Question: If I save a figure with matplotlib, sometimes some of the characters, like endash, u end o, are in a lower position than the others. Not just in the legend, but in labels and title as well. I tried it on Ubuntu 11.10 and 12.04 with matplotlib 1.0.1 and 1.1.1~rc1. The source of the file is encoded in utf-8, and the Python version is 2.7.2+. Here is the source:
'''
import matplotlib.pyplot as plt
from numpy import sin, linspace, pi
x = linspace(0, 20, 1000)
plt.plot(x, sin(x), label=u"Hurra, ortuz! Szuztuz.")
plt.plot(x, sin(x), label=u"xxxxa, ox-x-xux! Sxuxxux.")
plt.plot(x, sin(x+pi/2), label=u"B-A orur ()")
plt.plot(x, sin(x-pi/2), label=u"B-A orur")
plt.plot(x, sin(x+pi), label=u"xaxaxoxOxuxUx-x endash")
plt.plot(x, sin(x+.1), label=u"ortuz !")
plt.plot(x, sin(x+.2), label=u"or tuz! (")
plt.plot(x, sin(x+pi+.2), label=u"orult tuzlany axa")
plt.title(u"matplotlib version 1.0.1, source: utf-8, Ubuntu 11.10")
plt.legend()
plt.savefig("tmp_accent.pdf")
plt.savefig("tmp_accent.eps")
'''
And here is the part of the figure I got. (I viewed with evince, and with acroread).

I am not good at fonts but I have set the font.sans-serif in the matplotlibrc with the fonts Bitstream Vera Sans, Lucida Grande, Verdana, Geneva, Lucid, Arial, Helvetica, Avant Garde one by one.
I can make a better version from the eps version, with the epspdf command line tool, but this method is platform dependent. Is there a better way? The problem is exists in newer matplotlib version or in newer Ubuntu?
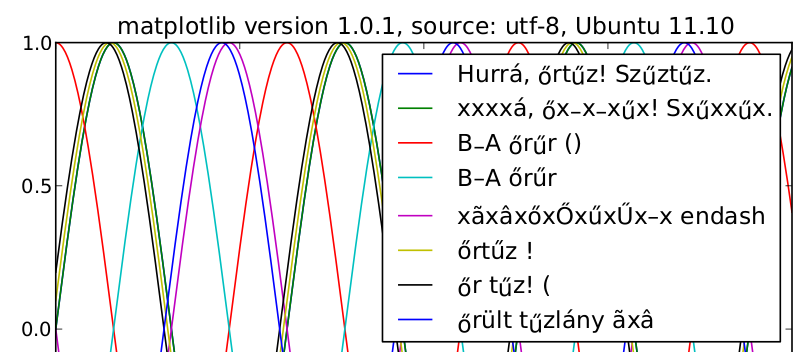
Answer: It seems as though there are various problems rendering unicode, especially to pdf files.
I see the same problem that you do using a slightly different matplotlib version (see below).
It doesn't happen if I switch to a different matplotlib backend, or alternatively, if you have latex installed, you can let latex do the text rendering (see <URL>. On Ubuntu I believe you need the 'texlive-latex-extra' package installed if you don't have it already.
:
The latex method works the best, but it is much slower and of course introduces a large external dependency. I added the following three lines to the top of your file:
'''
import matplotlib
matplotlib.rcParams['text.usetex']=True
matplotlib.rcParams['text.latex.unicode']=True
'''
See the result below -- looks pretty good but you'd probably want to do something about the axis tick labels.
Alternatively, you can use the the GTKCairo backend.
I added two lines to the top of your code:
'''
import matplotlib
matplotlib.use("GTKCairo")
'''
You can see in the image below that it isn't perfect -- the legend text is aligned properly, but unfortunately it now strays outside the legend box. I don't really know why that happens but a possible workaround is to change the line 'plt.legend()' to 'plt.legend(borderpad=2)', which gives the final image below. There's now too much whitespace but at least the text fits. You might be able to try different legend options to get something that looks better.
Note that they seem to look much worse here than in the original pdf files. I just uploaded the pdf files directly to imgur which seems to convert them to fairly low resolution images.
Originally:

With latex:

A close-up screenshot of the latex pdf:

With GTKCairo backend:

With GTKCairo and borderpad=2